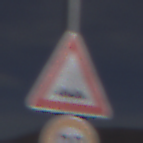
Verkehrszeichen: UnebeneFahrbahn
Zusatzzeichen unten: Geschwindigkeit90
Umgebung: Outdoor, Nature
Tageszeit: MorningAfternoon
Wetter: PartlyCloudy
Licht: Natural
Jahreszeit: NotSpecified
Kontrast: HighContrast